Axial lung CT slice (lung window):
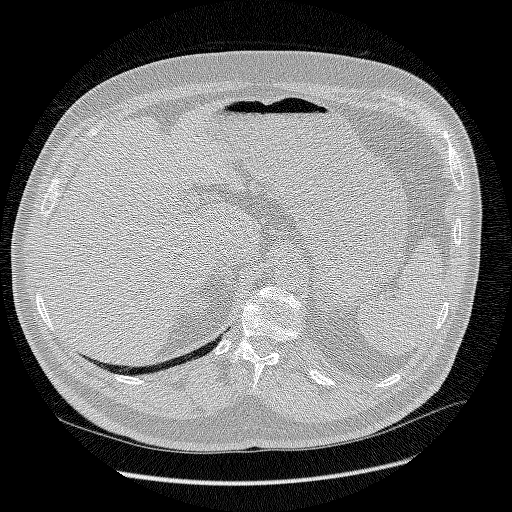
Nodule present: no